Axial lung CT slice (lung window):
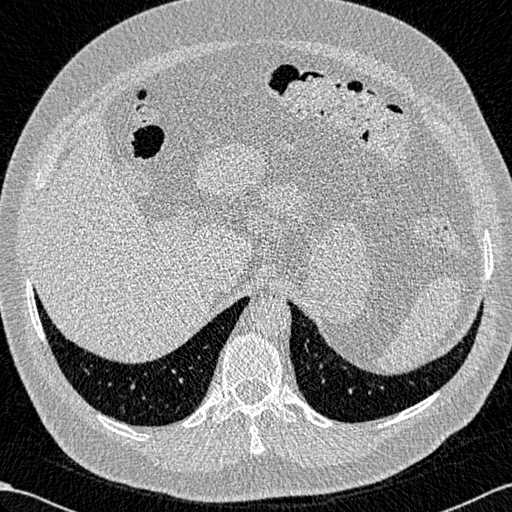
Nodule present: no